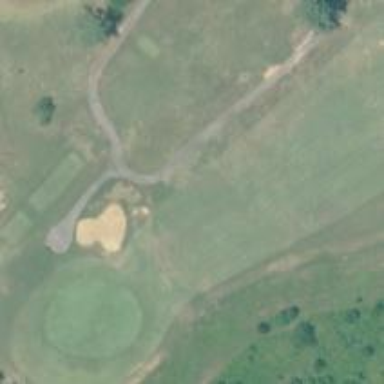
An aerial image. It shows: Service road used as golf cart path.